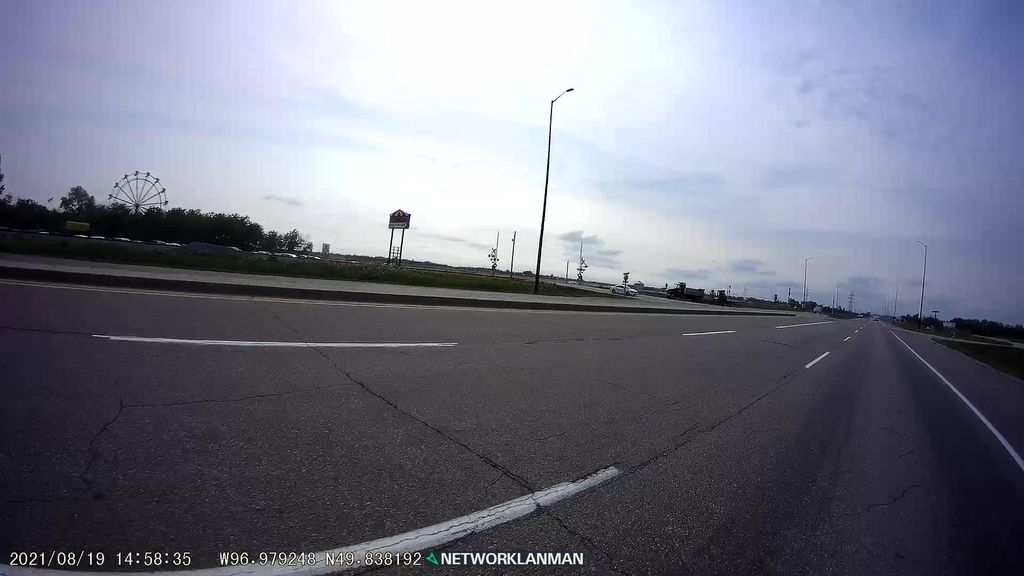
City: winnipeg